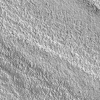
Atmospheric dust classification: not_dusty